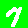
Digit: 7